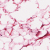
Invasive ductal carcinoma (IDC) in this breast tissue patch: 0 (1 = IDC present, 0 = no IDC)